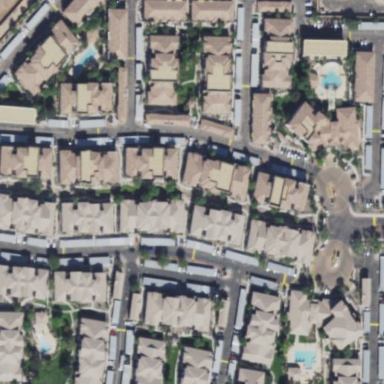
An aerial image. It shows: Residential area with apartments.